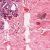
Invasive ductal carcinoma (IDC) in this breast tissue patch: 0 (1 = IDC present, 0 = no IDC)